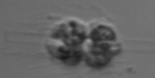
Label: Leptocylindrus_mediterraneus